Interaction volume radius: 5 \u00c5
Interaction volume height: 25 \u00c5
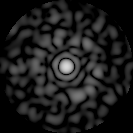
Disorder parameter: 0.8492